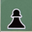
Piece: bP